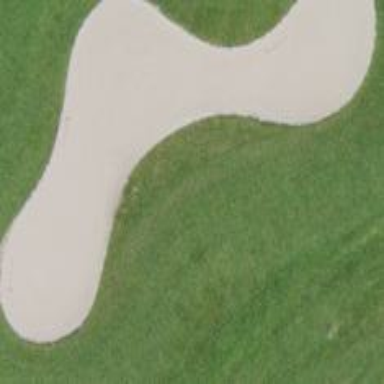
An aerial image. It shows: Sandy area is golf bunker.